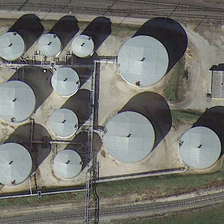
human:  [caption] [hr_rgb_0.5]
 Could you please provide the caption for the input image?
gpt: some gray storage tanks are between two parallel railways .

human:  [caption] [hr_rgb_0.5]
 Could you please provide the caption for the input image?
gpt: there are several grey storage tanks in different sizes standing close to the railways .

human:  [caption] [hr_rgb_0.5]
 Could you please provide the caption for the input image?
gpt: some gray storage tanks are between two parallel railways .

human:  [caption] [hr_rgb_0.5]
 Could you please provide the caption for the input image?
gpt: there are several grey storage tanks in different sizes standing close to the railways .

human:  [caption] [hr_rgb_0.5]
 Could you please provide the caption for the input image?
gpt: some gray storage tanks are between two parallel railways .